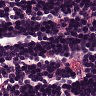
Metastatic tissue present: no